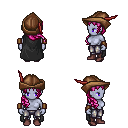
a pixel art fantasy rpg character, female body template, dark elf, purple skin, black cape, metal pants, pink right-swept hairstyle, leather cap, leather bracers, maroon shoes, four views (front, back, left, right), 2x2 character sprite sheet, small pixel art, hard edges, no anti-aliasing